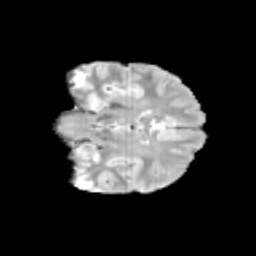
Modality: T2w
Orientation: coronal
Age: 12
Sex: male
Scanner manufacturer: siemens
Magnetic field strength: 3 T
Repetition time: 3.8 s
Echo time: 0.07 s